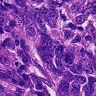
Metastatic tissue present: yes